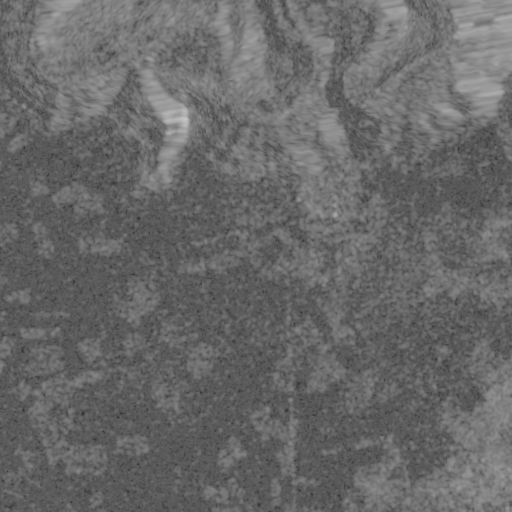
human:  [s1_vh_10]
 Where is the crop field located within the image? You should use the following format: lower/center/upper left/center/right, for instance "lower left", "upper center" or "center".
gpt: The crop field is located in the center of the image.
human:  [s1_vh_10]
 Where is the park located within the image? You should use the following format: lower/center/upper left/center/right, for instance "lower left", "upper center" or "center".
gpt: The park is located in the upper center of the image.
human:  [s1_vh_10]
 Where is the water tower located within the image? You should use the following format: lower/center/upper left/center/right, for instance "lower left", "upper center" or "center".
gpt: The water tower is located in the upper right of the image.
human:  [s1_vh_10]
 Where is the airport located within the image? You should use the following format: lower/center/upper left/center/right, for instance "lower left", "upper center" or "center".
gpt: There is no airport in the image.

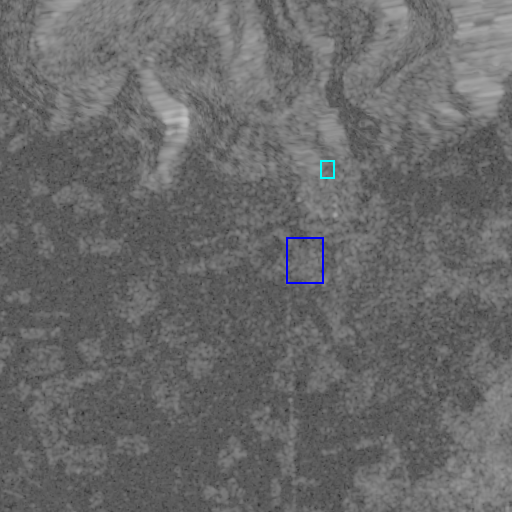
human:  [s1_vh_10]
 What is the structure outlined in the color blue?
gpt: The structure outlined in blue is a crop field.
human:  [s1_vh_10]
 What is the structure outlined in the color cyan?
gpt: The structure outlined in cyan is a park.
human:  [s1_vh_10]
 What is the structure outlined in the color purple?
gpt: There is no purple outline.